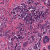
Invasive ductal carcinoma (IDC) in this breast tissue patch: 1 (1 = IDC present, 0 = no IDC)